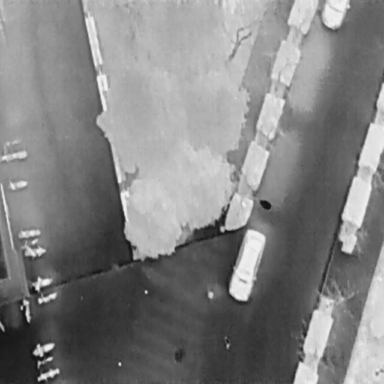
There are 15 objects shown in the infrared image, including a Person, two Cars, and 12 Bicycles.